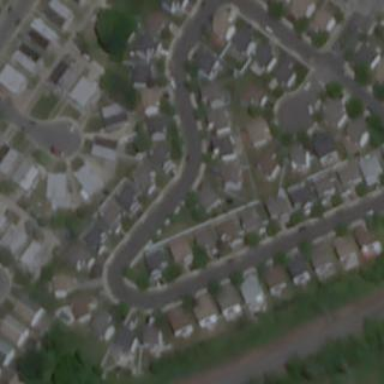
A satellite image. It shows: Residential road.